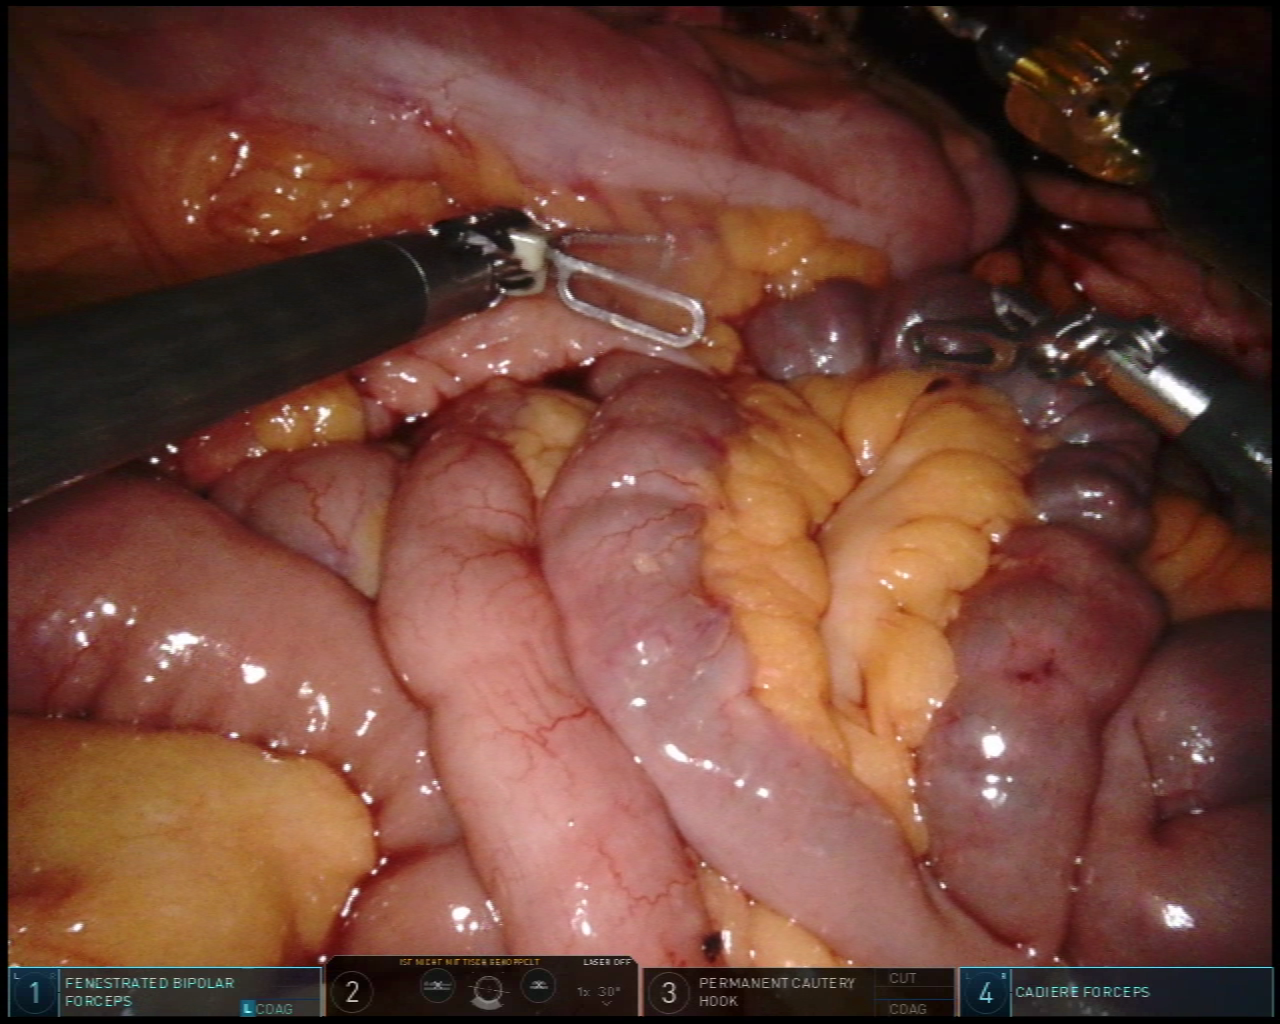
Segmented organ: colon
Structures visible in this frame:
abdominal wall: no
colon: yes
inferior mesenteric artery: no
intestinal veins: no
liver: no
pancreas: no
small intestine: yes
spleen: no
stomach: no
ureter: no
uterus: no
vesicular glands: no